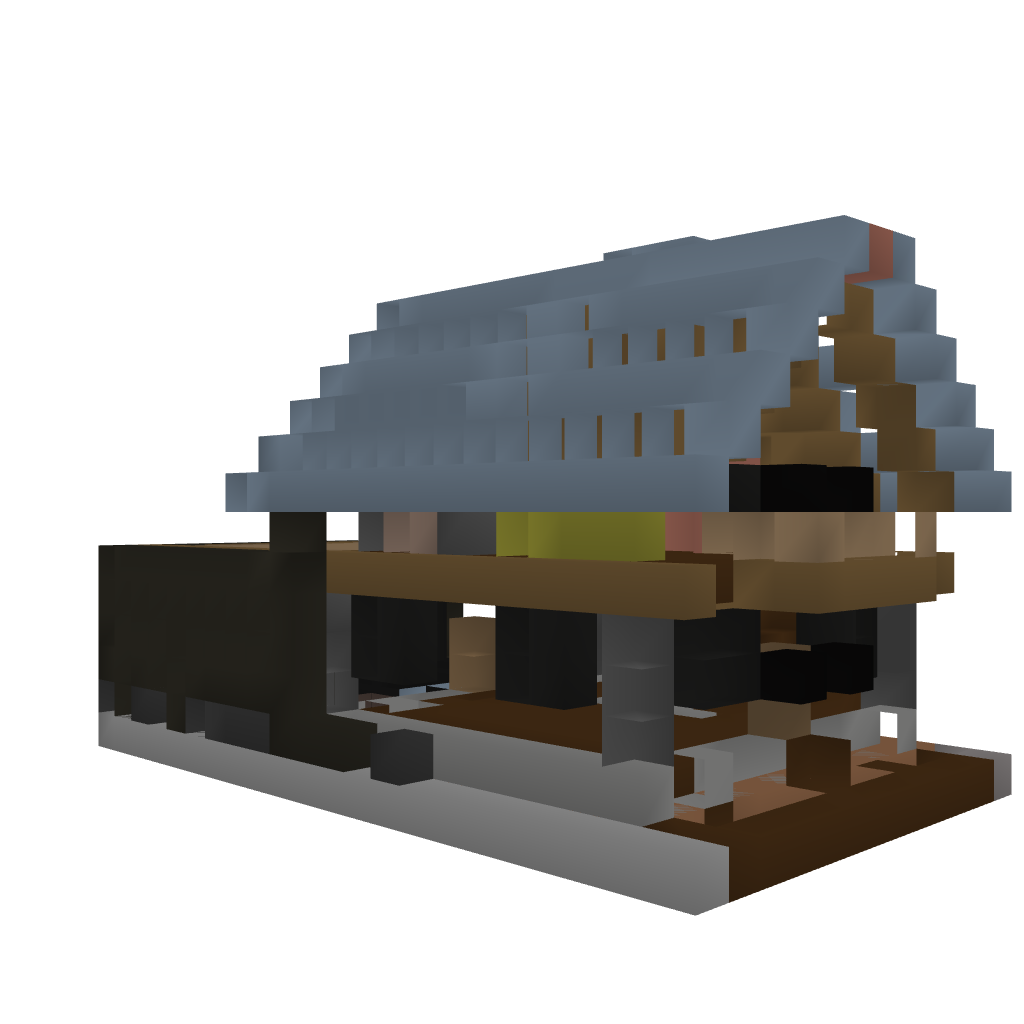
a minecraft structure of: House 2